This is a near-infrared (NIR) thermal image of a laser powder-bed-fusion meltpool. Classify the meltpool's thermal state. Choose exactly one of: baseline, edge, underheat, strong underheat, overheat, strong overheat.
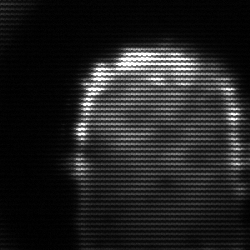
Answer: baseline